Interaction volume radius: 5 \u00c5
Interaction volume height: 45 \u00c5
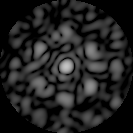
Disorder parameter: 0.7024